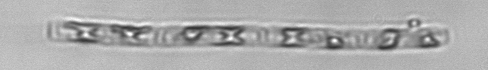
Label: Guinardia_delicatula